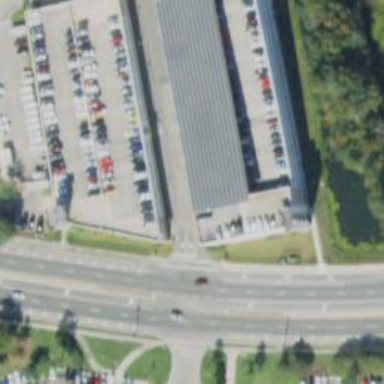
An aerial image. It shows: Multi-storey concrete parking building.